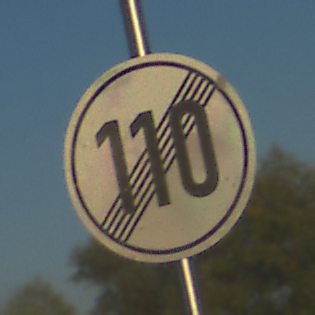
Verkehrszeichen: EndeGeschwindigkeit110
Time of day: SunriseSunset
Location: Outdoor (RoadRail)
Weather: Clear
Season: NotSpecified
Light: Natural